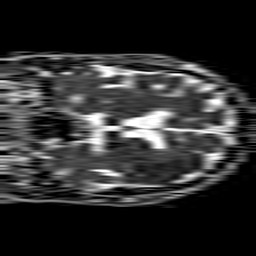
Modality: ADC
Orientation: coronal
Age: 65
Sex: male
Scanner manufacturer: philips
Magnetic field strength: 1.5 T
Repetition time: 4.6 s
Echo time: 0.08631 s